Question: I want to implement an ID list which should only be visible under certain circumstances.

As you can see in the image above, I've got a Radio Group and want the ID list just to appear when the user is selecting 'YES' in the group.
Is there a way to do so?
Greetings and thanks for your answers!
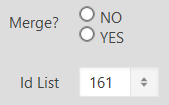
Answer: Use a Dynamic Action.
- - - - -
True Action = Show
- - -
False Action = Hide
- - -